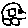
Label: car